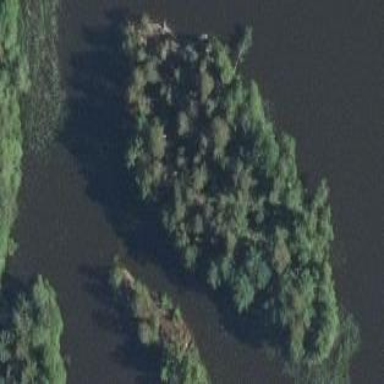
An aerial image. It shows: Islet surrounded by forest.